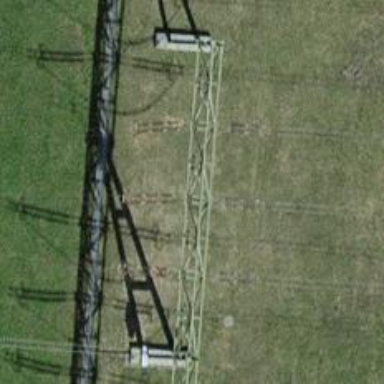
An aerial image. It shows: Power line is depicted.